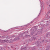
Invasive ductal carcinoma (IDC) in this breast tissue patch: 1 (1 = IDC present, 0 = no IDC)